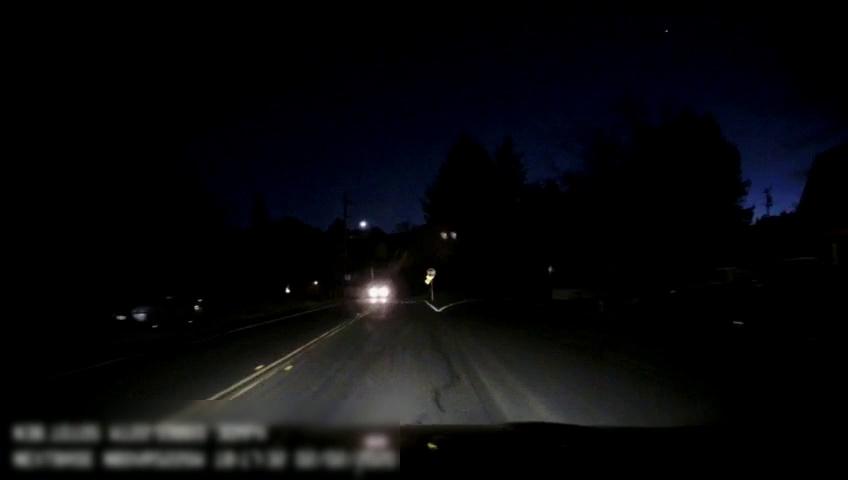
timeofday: Night
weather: Other
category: Drivable Space
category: Vehicles | Car
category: Vehicles | Car
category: Lanes | Alternate Lane
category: Lanes | Opposite Lane
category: Lanes | Alternate Lane
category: Lanes | Opposite Lane
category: Lanes | Current Lane